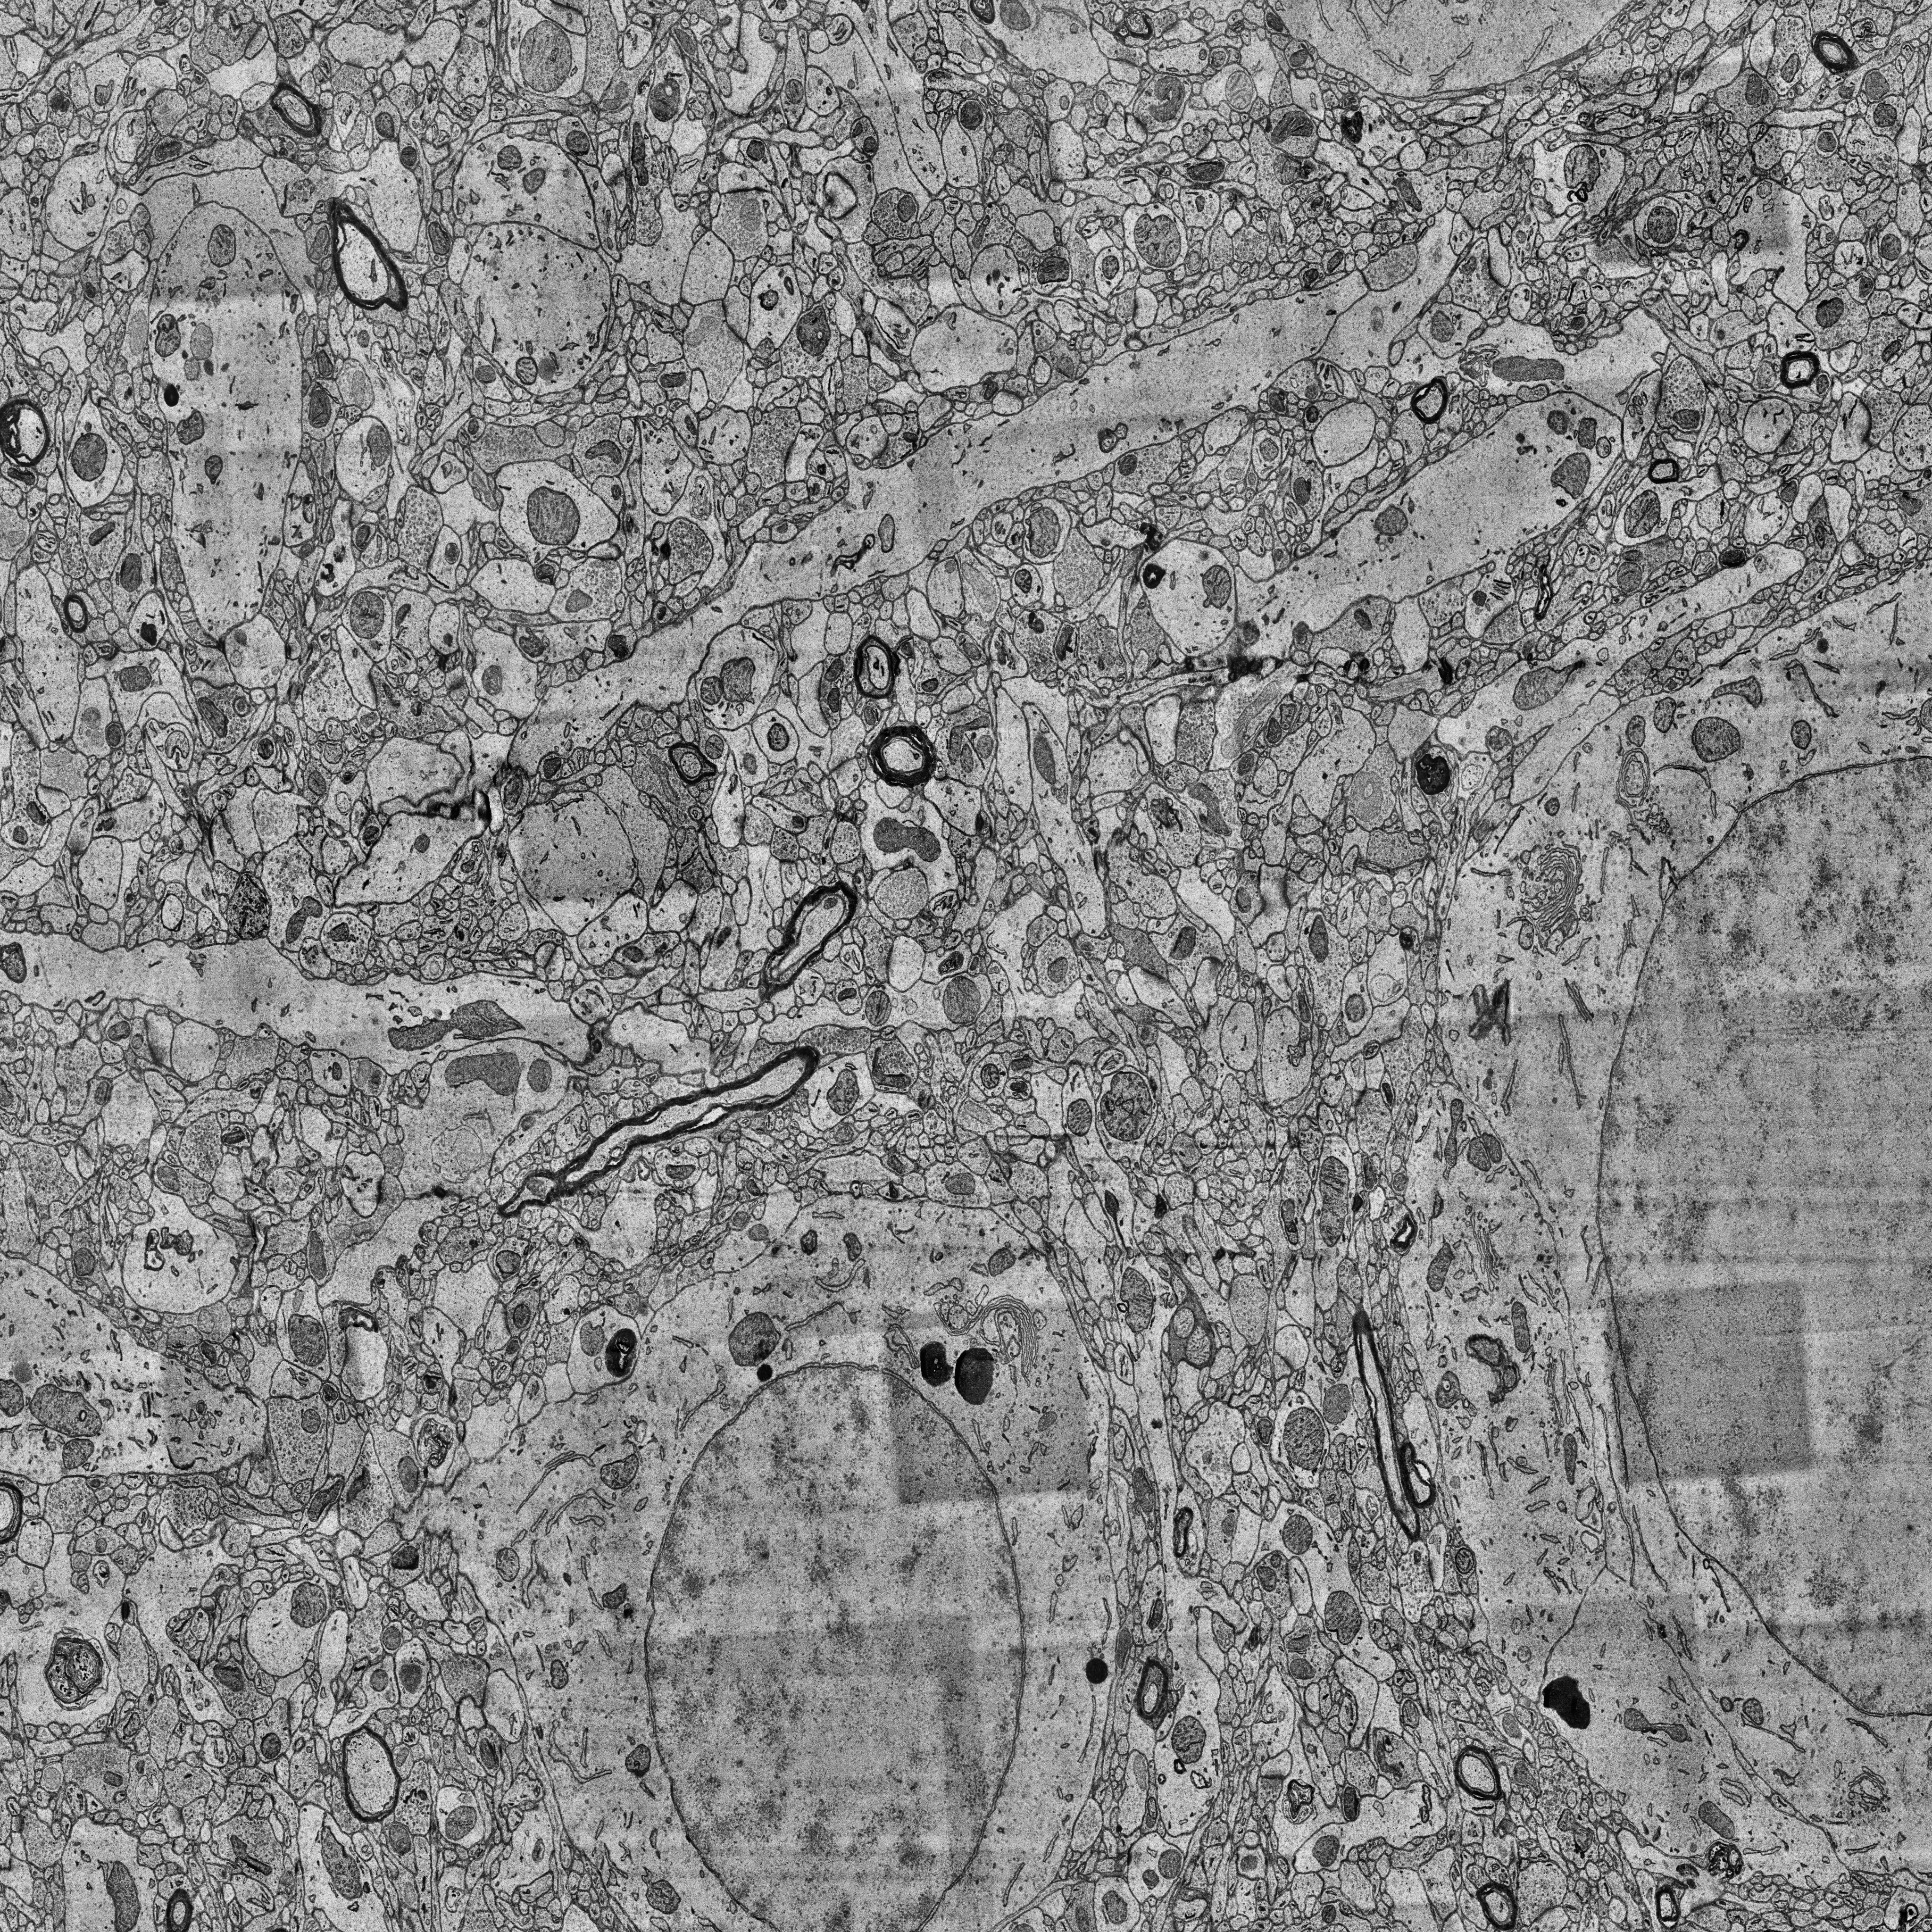
Electron microscopy slice of human cortex tissue
Slice depth (z): 393
Mitochondria instances in slice: 380